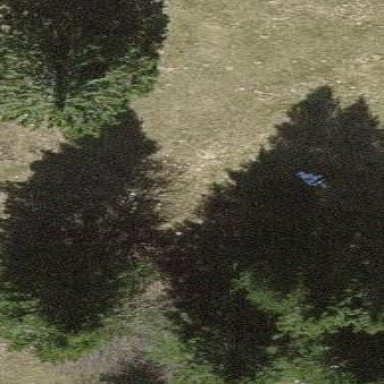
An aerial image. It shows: Forest area.